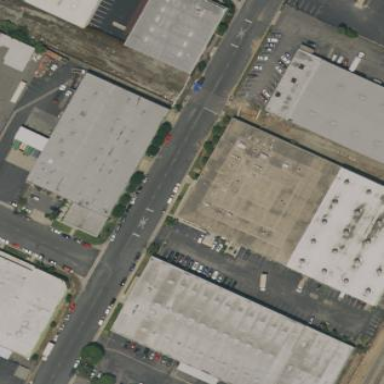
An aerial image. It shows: Warehouse building.